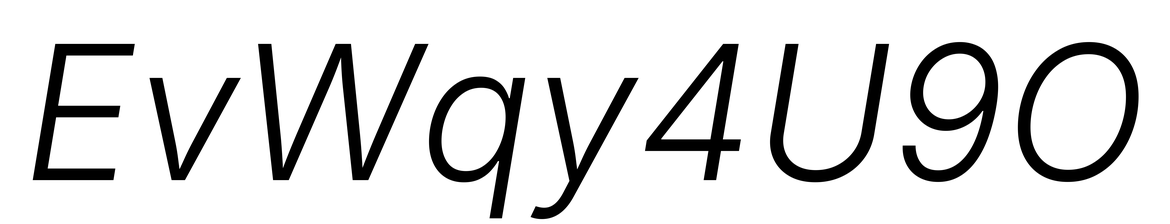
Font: Inter-Italic_Light_Italic